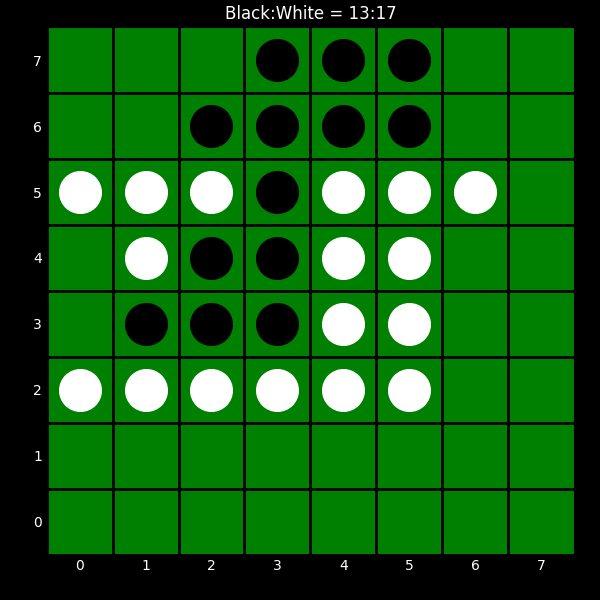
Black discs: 13
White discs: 17